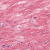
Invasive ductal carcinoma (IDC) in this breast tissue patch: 0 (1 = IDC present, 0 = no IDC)